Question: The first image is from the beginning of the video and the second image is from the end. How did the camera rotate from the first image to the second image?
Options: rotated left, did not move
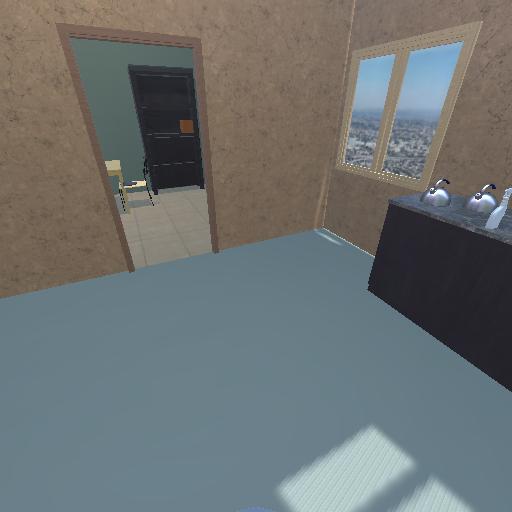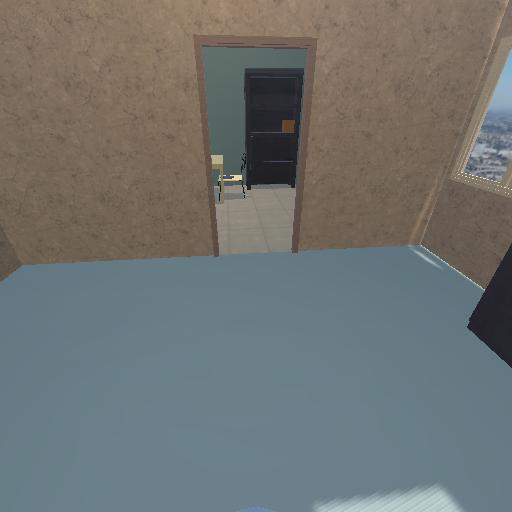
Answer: rotated left